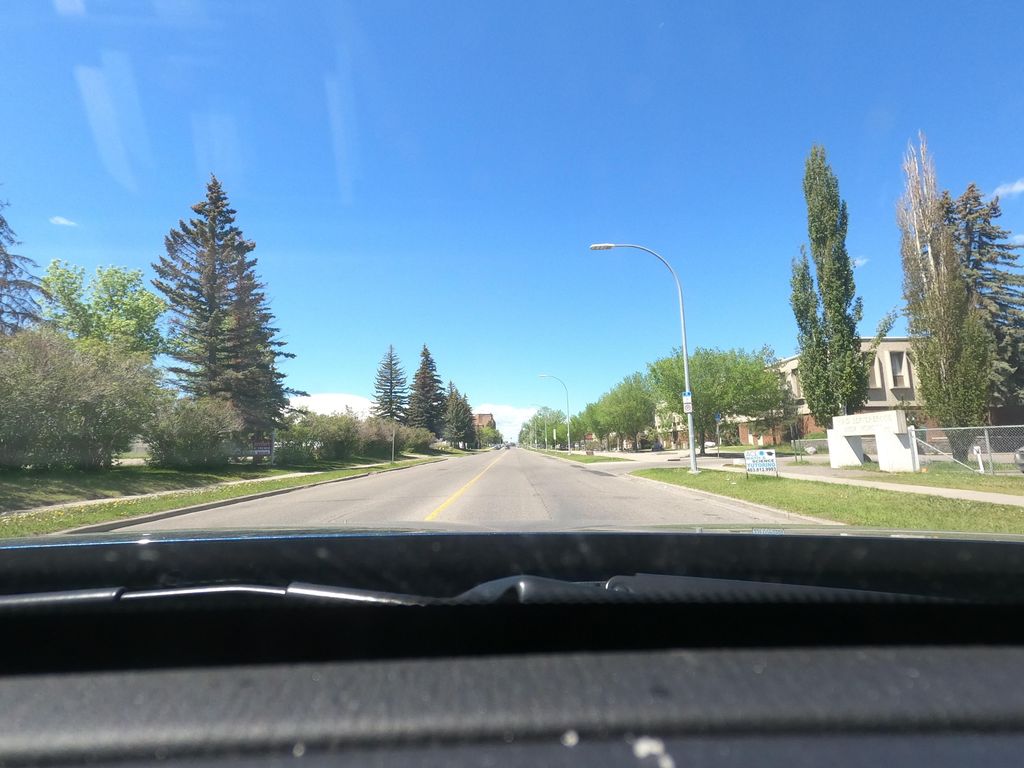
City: calgary